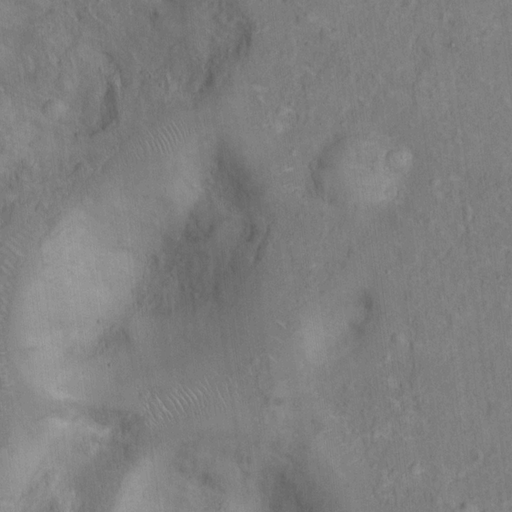
Classes present: Background, Cone